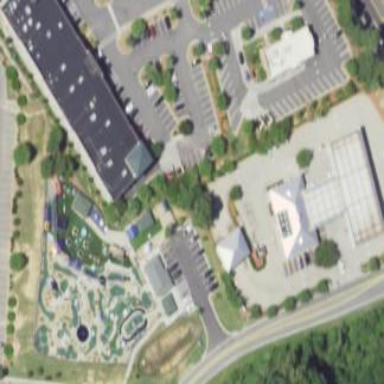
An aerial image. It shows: Miniature golf course.